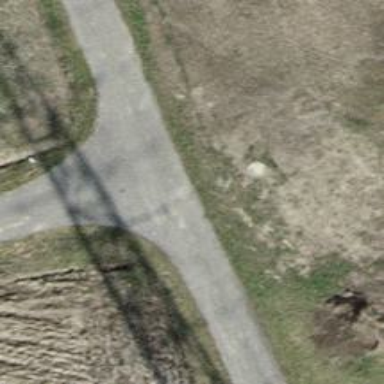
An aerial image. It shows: Well-maintained track road with grade 1 tracktype.